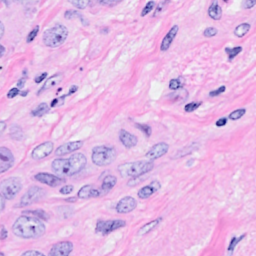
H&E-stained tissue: Breast